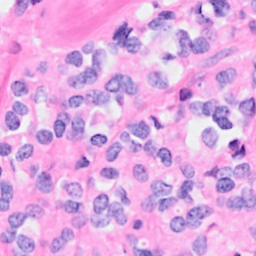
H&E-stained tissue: Breast